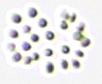
Label: Phaeocystis